Question: I have a list of color codes and want to make a text fade the colors smoothly like in this picture:

Is this possible with Corona? I couldn't find a way to do this yet.
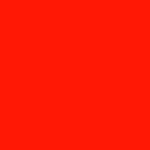
Answer: Try this function I made, might not be perfect but it works for me:
'''
-- Transitions a display object from one color to another (based on 0 to 1 values)
function applyColorTransition(oDisplayObject, nDelay, nStartR, nEndR, nStartG, nEndG, nStartB, nEndB)
if oDisplayObject.setFillColor then
local nIterations = 10
local nStepsR = (nEndR - nStartR) / nIterations
local nStepsG = (nEndG - nStartG) / nIterations
local nStepsB = (nEndB - nStartB) / nIterations
local nI = 1
timer.performWithDelay( nDelay, function()
oDisplayObject:setFillColor(nStartR + nStepsR * nI, nStartG + nStepsG * nI, nStartB + nStepsB * nI)
nI = nI + 1
end, nIterations)
end
end
'''